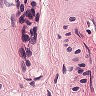
Metastatic tissue present: no